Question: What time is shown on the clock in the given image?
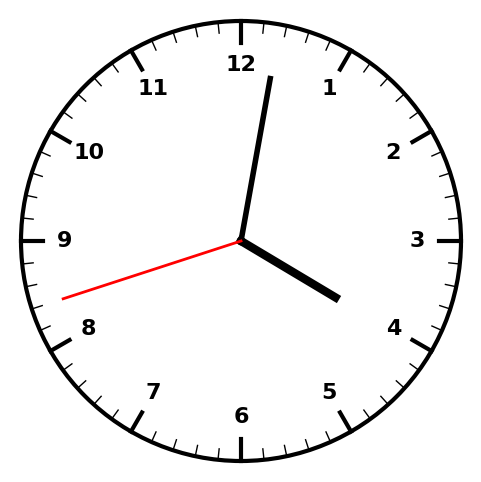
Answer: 04:01:42